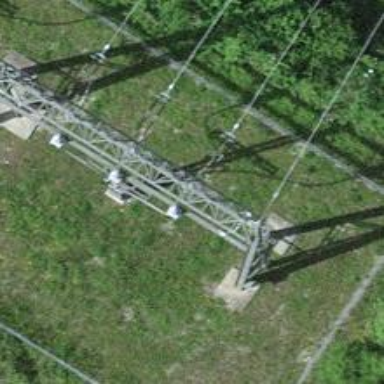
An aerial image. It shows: Insulator used in power equipment.